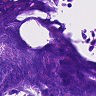
Metastatic tissue present: no